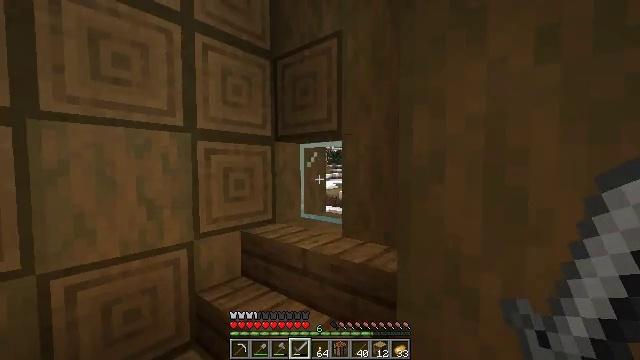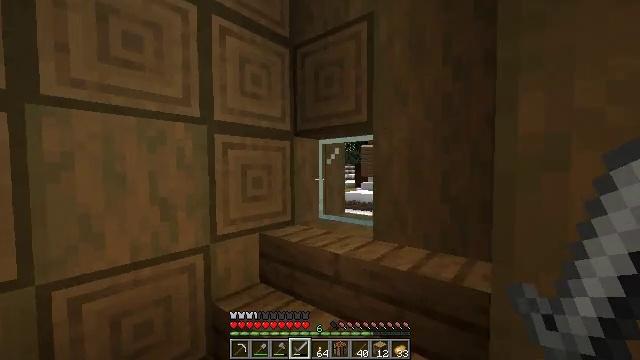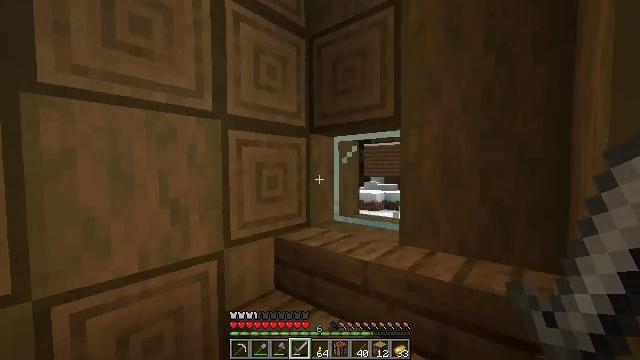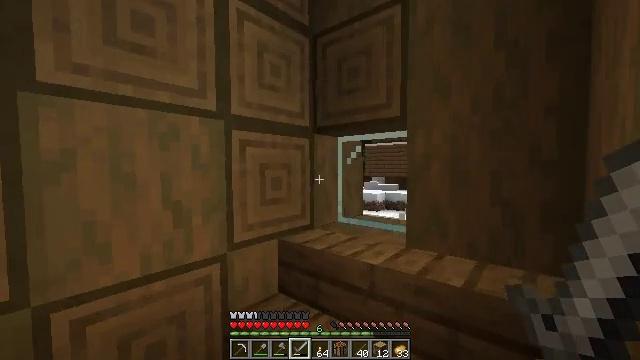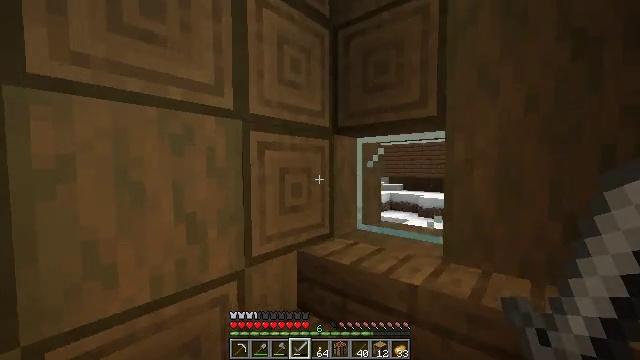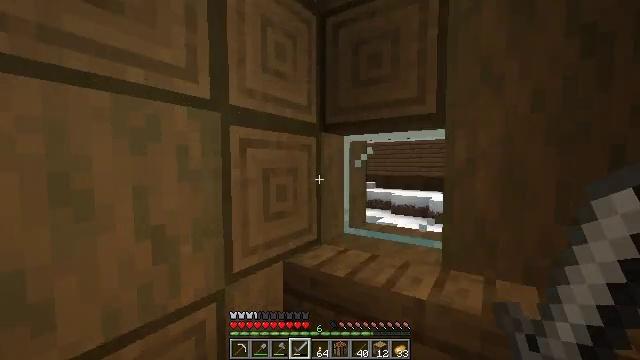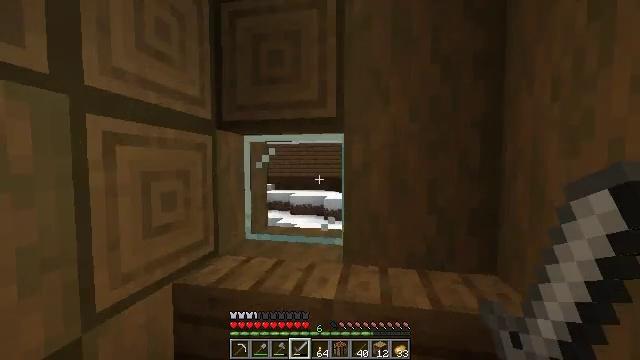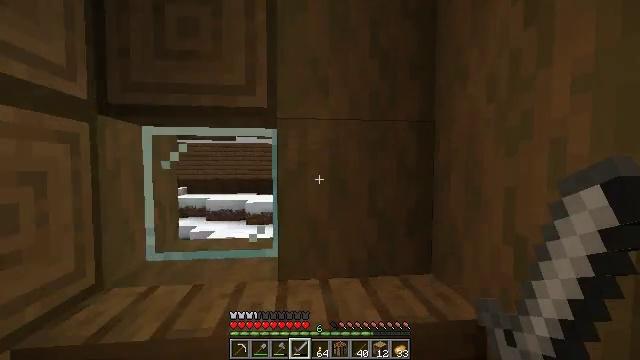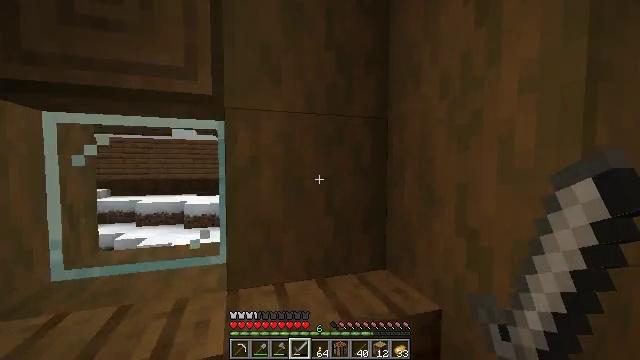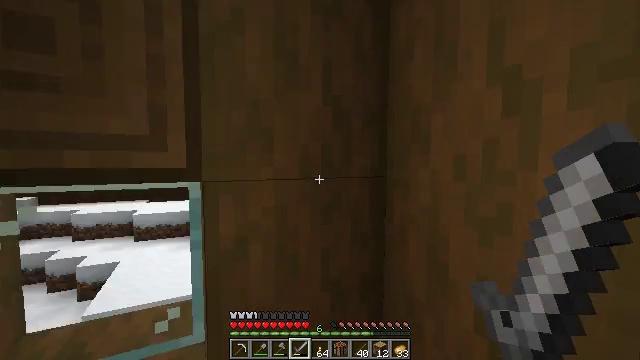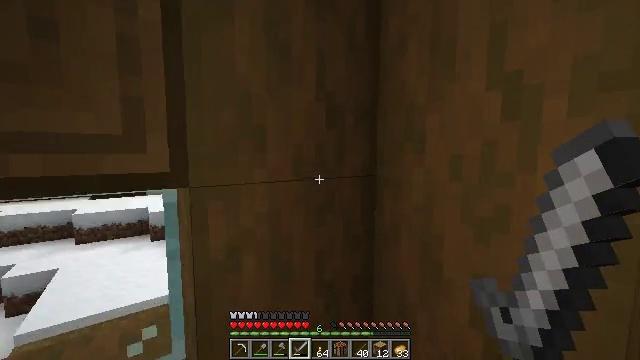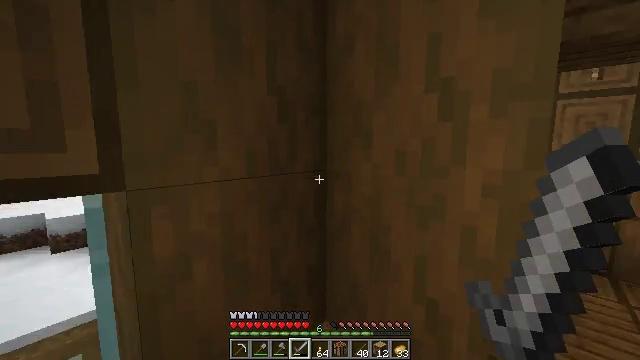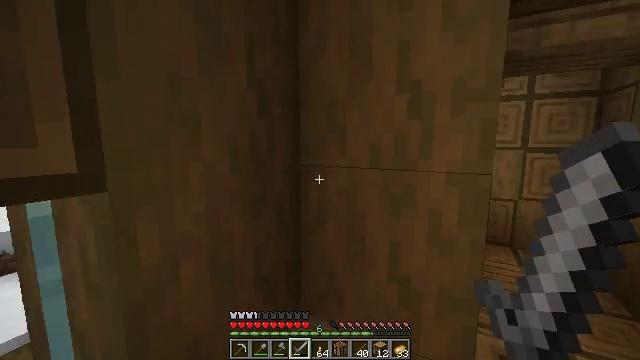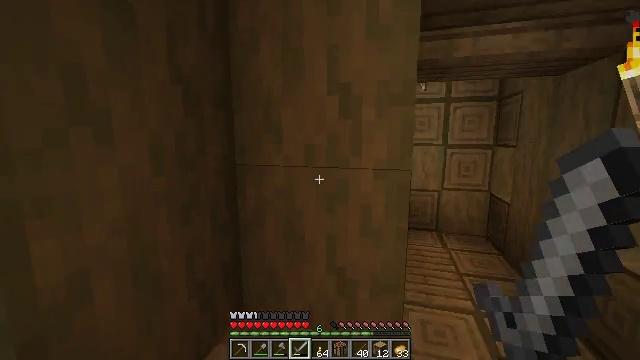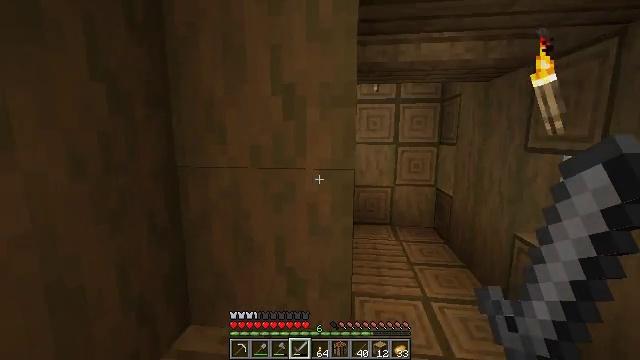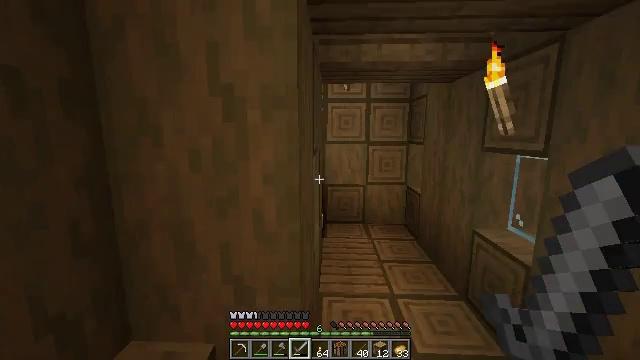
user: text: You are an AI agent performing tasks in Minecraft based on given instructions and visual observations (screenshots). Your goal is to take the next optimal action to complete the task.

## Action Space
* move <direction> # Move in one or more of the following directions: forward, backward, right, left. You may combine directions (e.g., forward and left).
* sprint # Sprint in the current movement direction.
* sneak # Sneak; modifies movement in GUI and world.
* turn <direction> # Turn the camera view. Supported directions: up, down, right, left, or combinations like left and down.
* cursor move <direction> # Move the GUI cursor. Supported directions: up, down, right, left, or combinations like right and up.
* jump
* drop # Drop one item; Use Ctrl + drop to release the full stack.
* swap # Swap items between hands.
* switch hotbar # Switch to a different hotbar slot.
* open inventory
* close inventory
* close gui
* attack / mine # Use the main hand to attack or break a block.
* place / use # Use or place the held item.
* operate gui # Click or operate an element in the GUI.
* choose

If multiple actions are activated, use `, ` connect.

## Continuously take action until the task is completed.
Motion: motion action
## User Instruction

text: Mine spruce leaves from the tree.
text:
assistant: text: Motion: move forward and move left
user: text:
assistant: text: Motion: move forward and move left
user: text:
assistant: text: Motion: move forward and move left
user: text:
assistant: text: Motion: move forward and move left
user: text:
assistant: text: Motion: move forward, turn right
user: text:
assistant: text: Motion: move forward, turn right
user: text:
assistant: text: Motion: move forward, turn right
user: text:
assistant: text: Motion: move forward and move left, turn right
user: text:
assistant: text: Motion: move forward and move left, turn right and down
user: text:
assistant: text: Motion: move left, turn right and down
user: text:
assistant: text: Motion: move left, turn right and down
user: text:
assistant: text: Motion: move right, turn right
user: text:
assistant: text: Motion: move right, turn right
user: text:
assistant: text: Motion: move right, turn right
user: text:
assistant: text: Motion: move forward and move right, turn right
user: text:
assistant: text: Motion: move forward and move right, turn right
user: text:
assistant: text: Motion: move forward and move right
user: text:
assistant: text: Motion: move forward and move right
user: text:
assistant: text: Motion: move forward and move right
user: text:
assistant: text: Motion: move forward and move right
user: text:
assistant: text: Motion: move forward and move right
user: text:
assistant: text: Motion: move forward and move right, turn left
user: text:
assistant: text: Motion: move forward and move right, sprint, turn left
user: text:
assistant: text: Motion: move forward and move right, sprint, turn left
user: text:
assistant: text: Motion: move forward and move right, sprint, turn left
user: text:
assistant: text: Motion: move forward and move right, sprint, turn left
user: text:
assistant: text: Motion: move forward, sprint, turn left
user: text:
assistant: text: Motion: move forward, sprint, turn left
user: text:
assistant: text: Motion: move forward, sprint
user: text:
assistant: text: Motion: move forward and move right, sprint, turn left